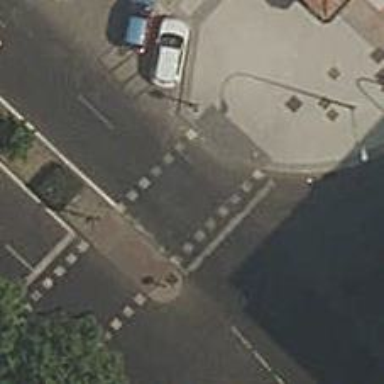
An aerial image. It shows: Road crossing with traffic signals.